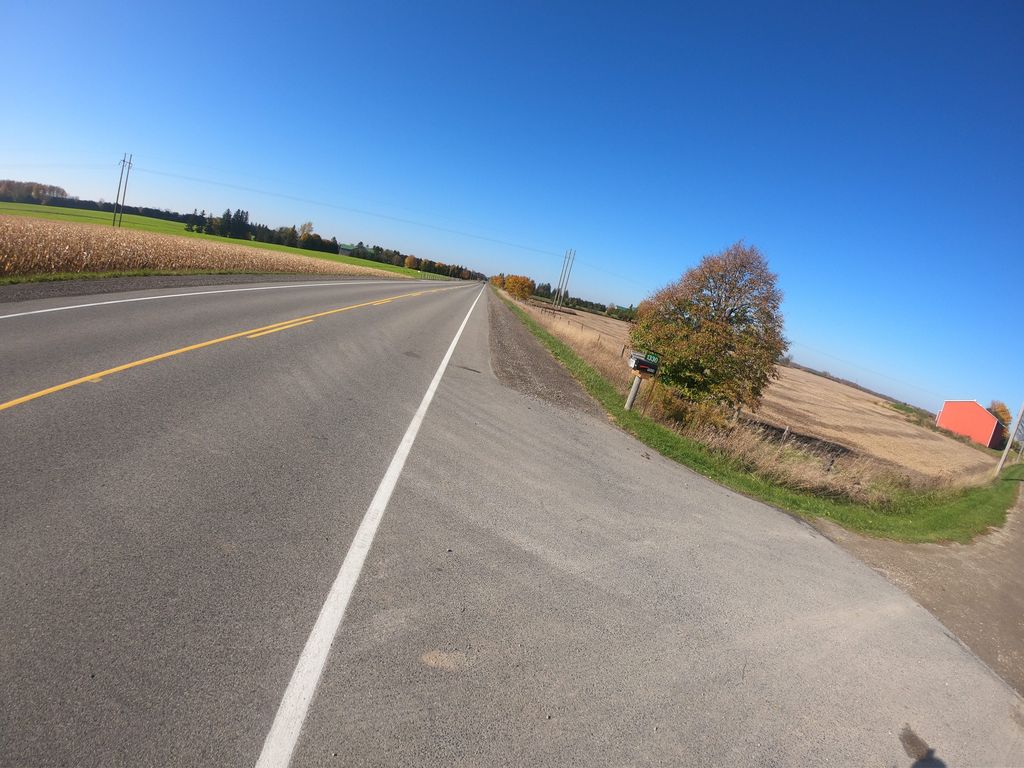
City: kitchener-waterloo